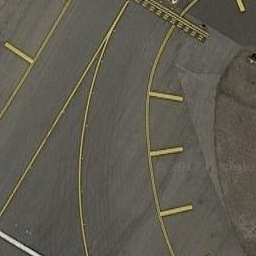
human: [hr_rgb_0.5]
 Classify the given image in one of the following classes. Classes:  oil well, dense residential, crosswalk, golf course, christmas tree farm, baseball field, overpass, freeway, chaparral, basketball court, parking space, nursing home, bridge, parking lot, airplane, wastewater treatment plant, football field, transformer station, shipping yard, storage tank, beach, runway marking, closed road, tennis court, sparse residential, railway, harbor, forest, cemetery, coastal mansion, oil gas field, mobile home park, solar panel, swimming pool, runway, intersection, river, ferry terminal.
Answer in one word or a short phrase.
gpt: runway marking